The plot shows how the frequency content of a bearing vibration signal evolves over time (STFT spectrogram). What is the most likely bearing condition (normal, inner_race, outer_race, ball)?
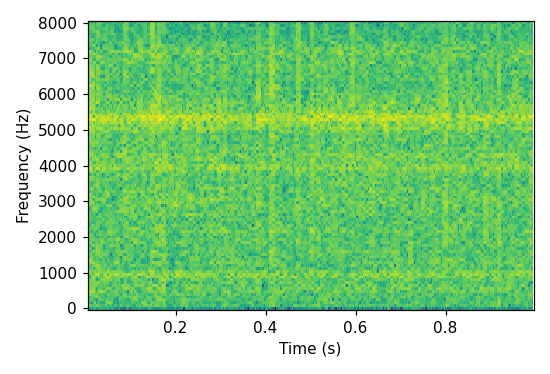
Answer: inner_race